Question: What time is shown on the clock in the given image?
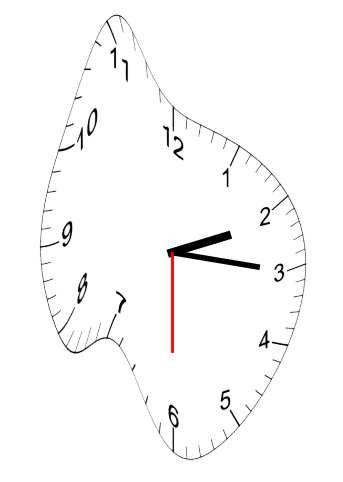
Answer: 02:15:30